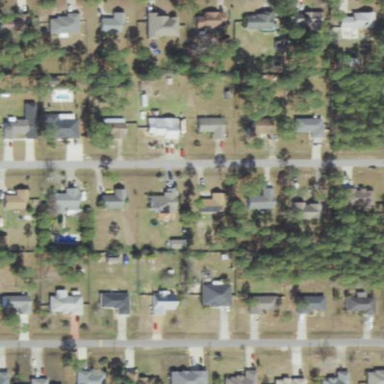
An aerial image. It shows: Residential area composed of single-family homes.